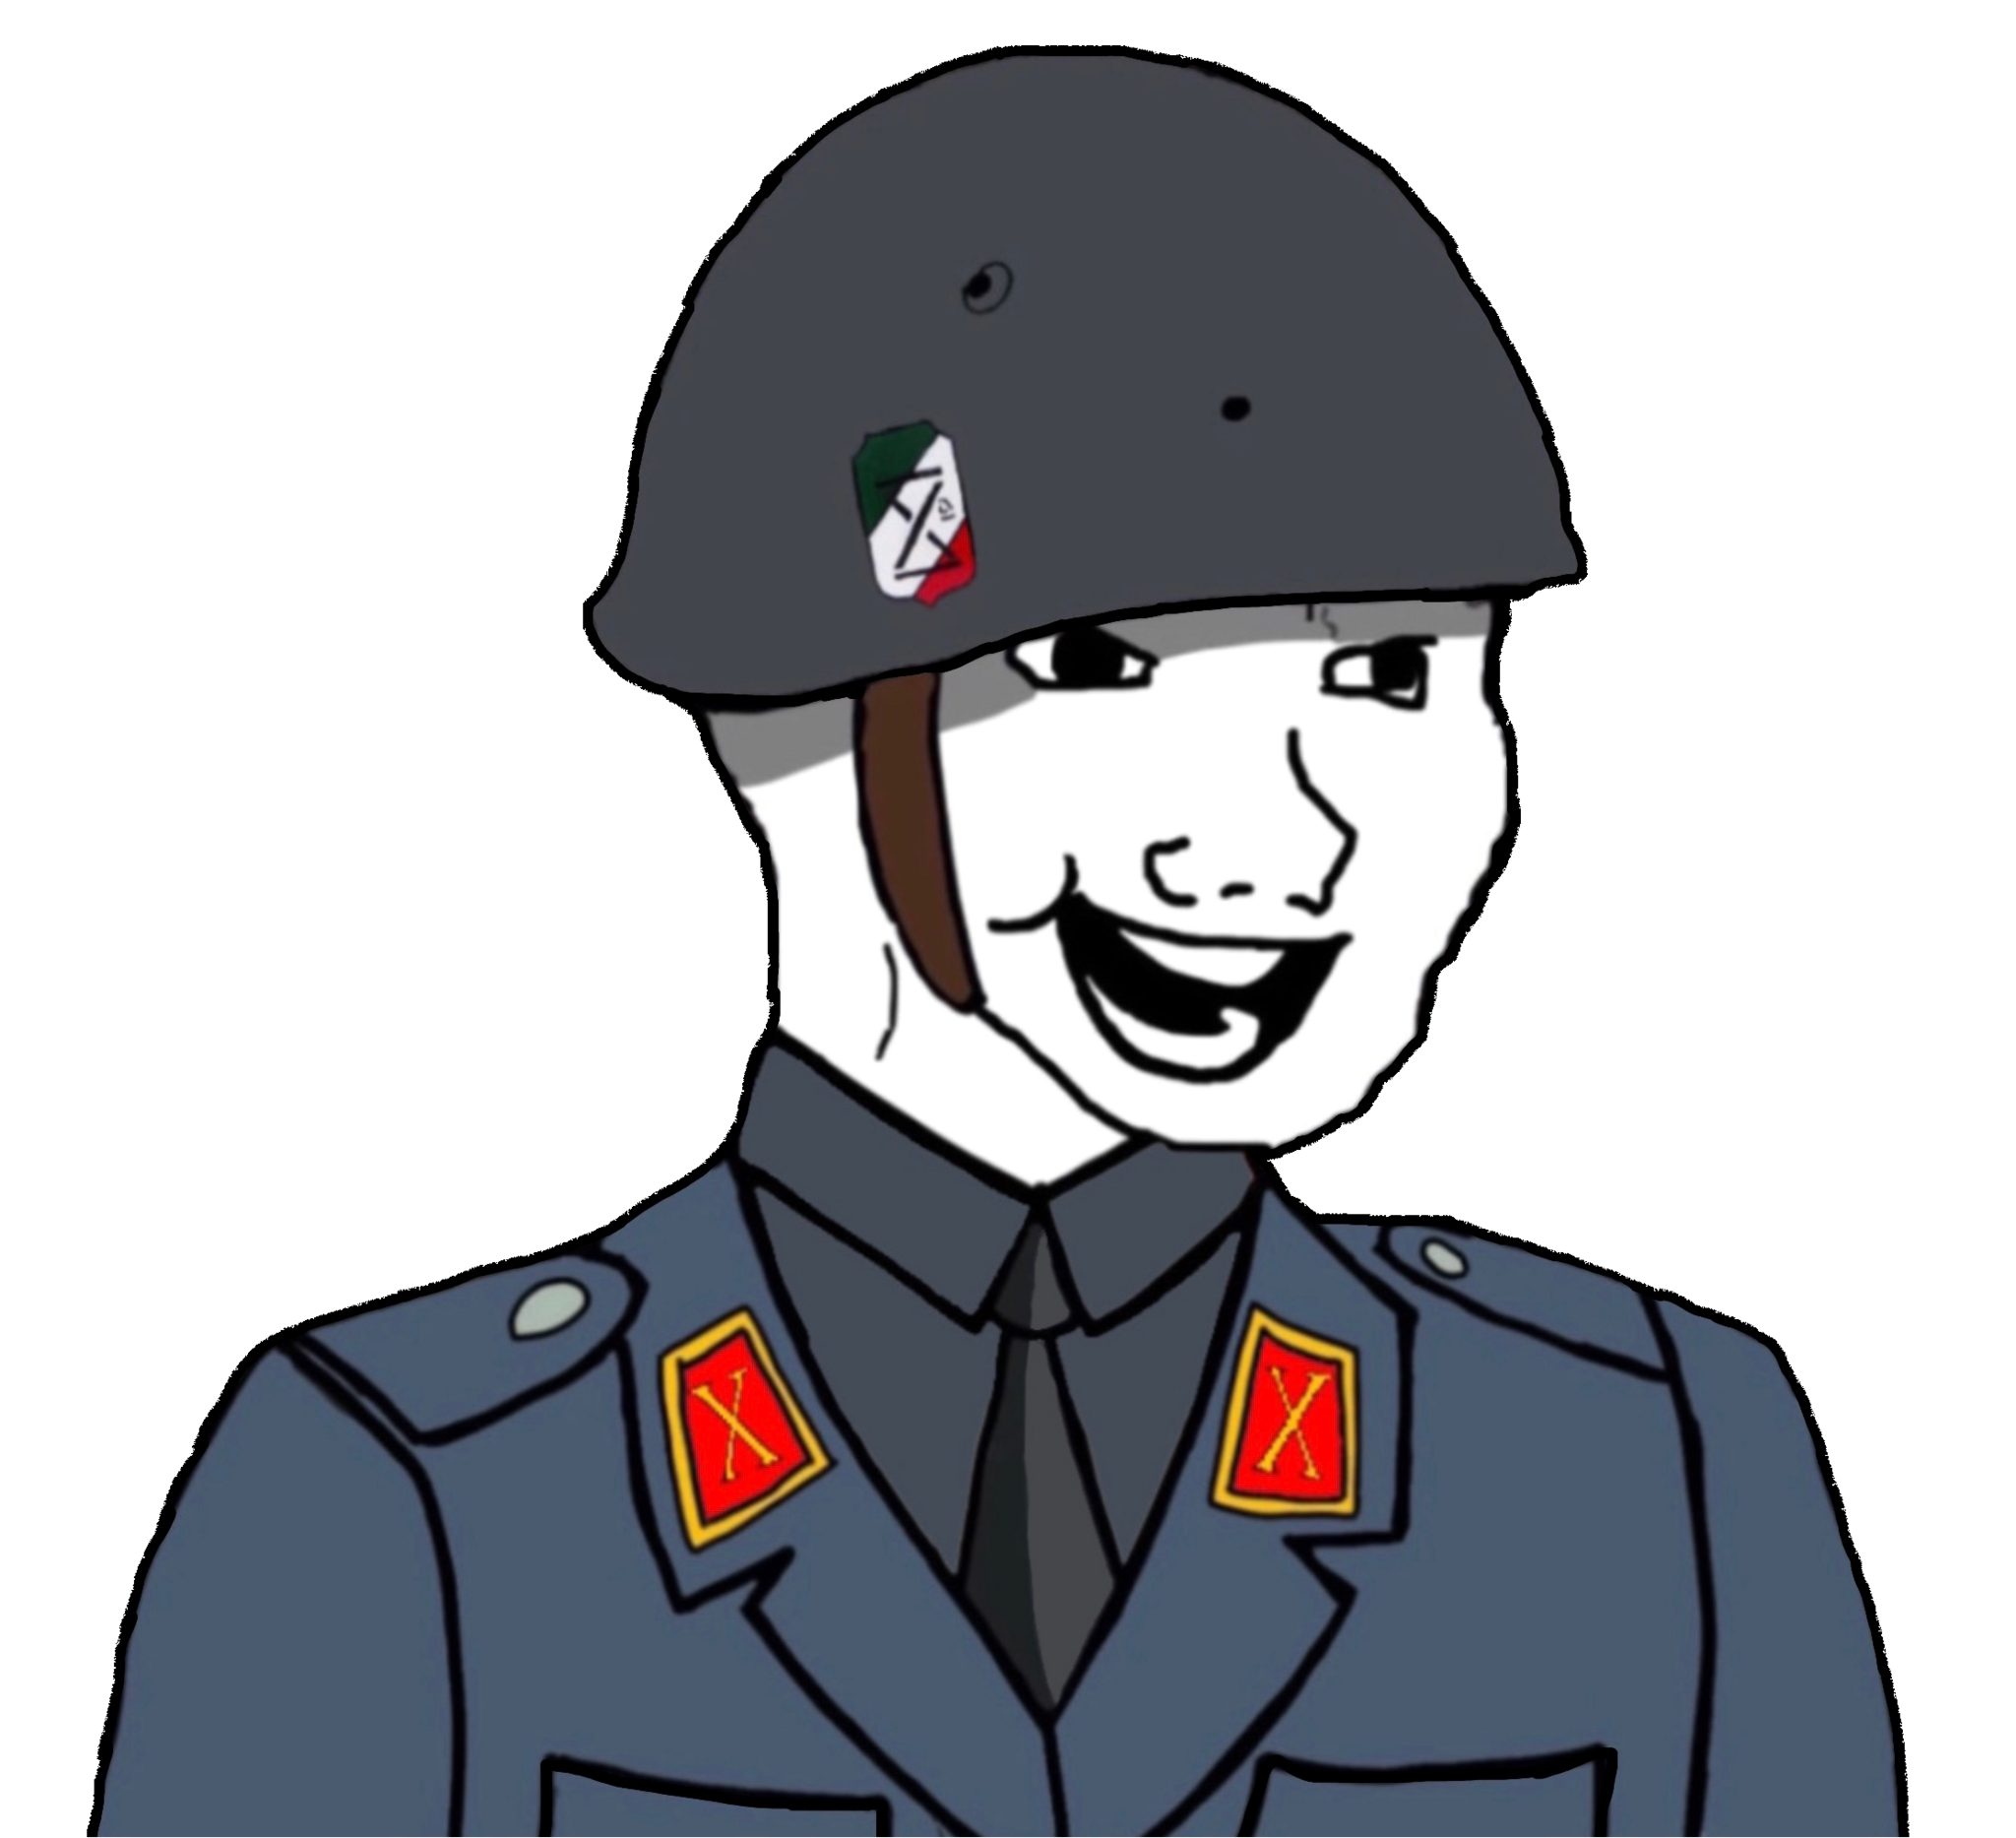
Label: 5_Bloomer